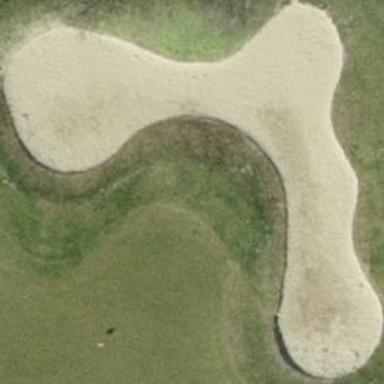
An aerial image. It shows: Sandy area is golf bunker.